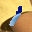
Label: 1